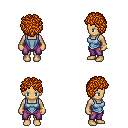
a pixel art fantasy rpg character, female body template, human, tanned skin, blue vest, magenta pants, dark blonde curly afro hairstyle, bracelets, four views (front, back, left, right), 2x2 character sprite sheet, small pixel art, hard edges, no anti-aliasing